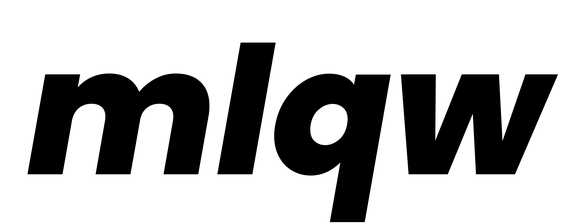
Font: Poppins-ExtraBoldItalic